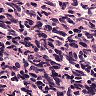
Metastatic tissue present: no